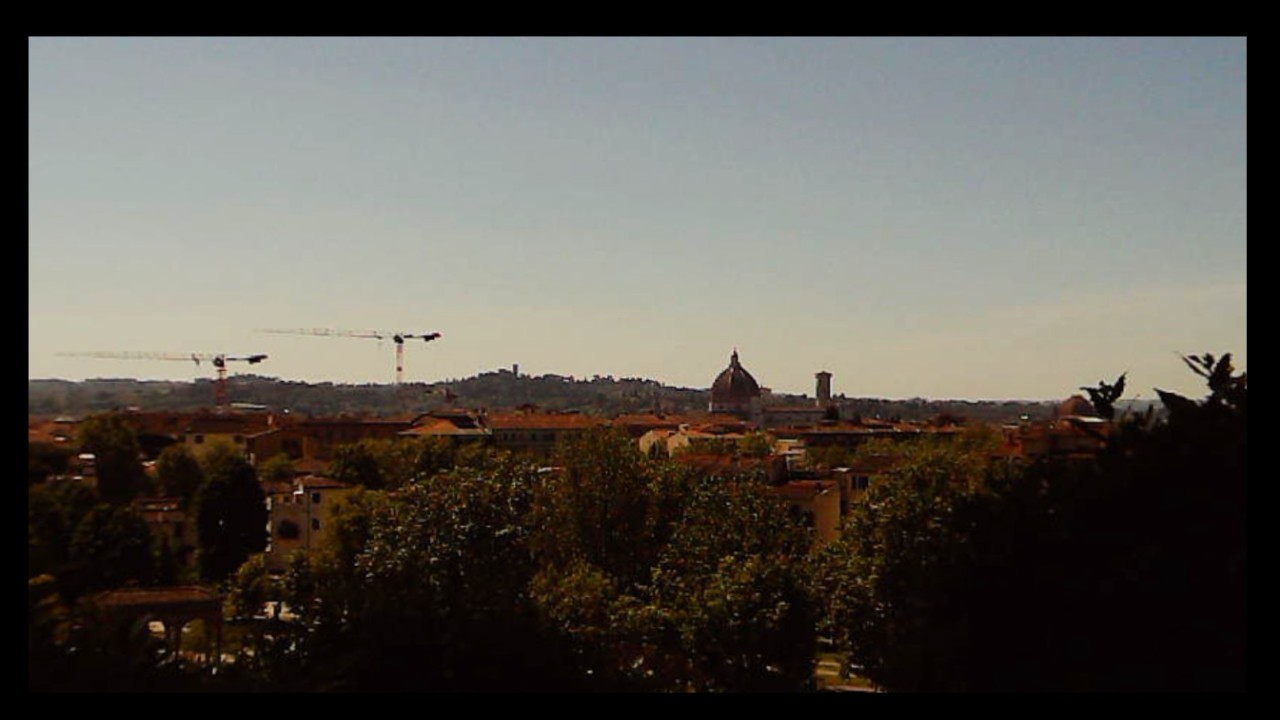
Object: DarwinFPV cineape20